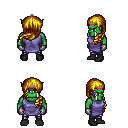
a pixel art fantasy rpg character, male body template, orc, green skin, chain tabard jacket, metal pants, blonde left-swept hairstyle, bronze tiara, metal gloves, black shoes, four views (front, back, left, right), 2x2 character sprite sheet, small pixel art, hard edges, no anti-aliasing